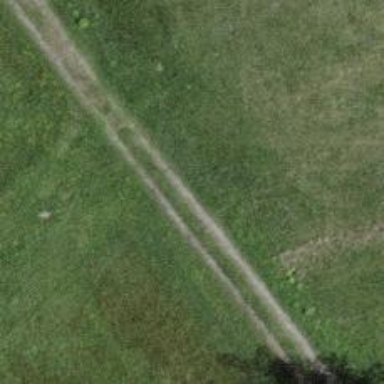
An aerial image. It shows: Track with very rough surface.